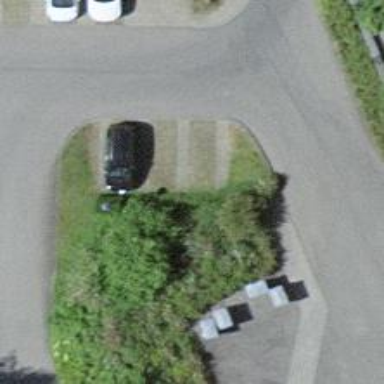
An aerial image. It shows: Charging station.